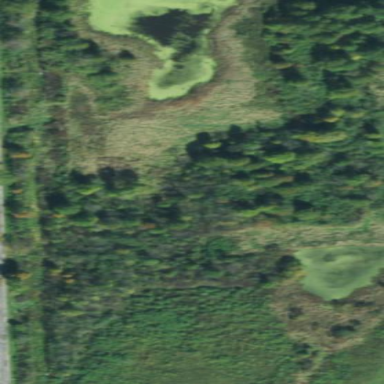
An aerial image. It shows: Woodland consisting of broadleaved trees.